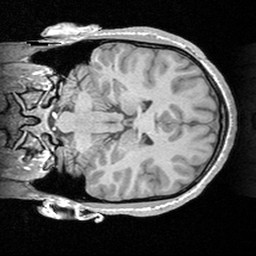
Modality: T1w
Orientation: coronal